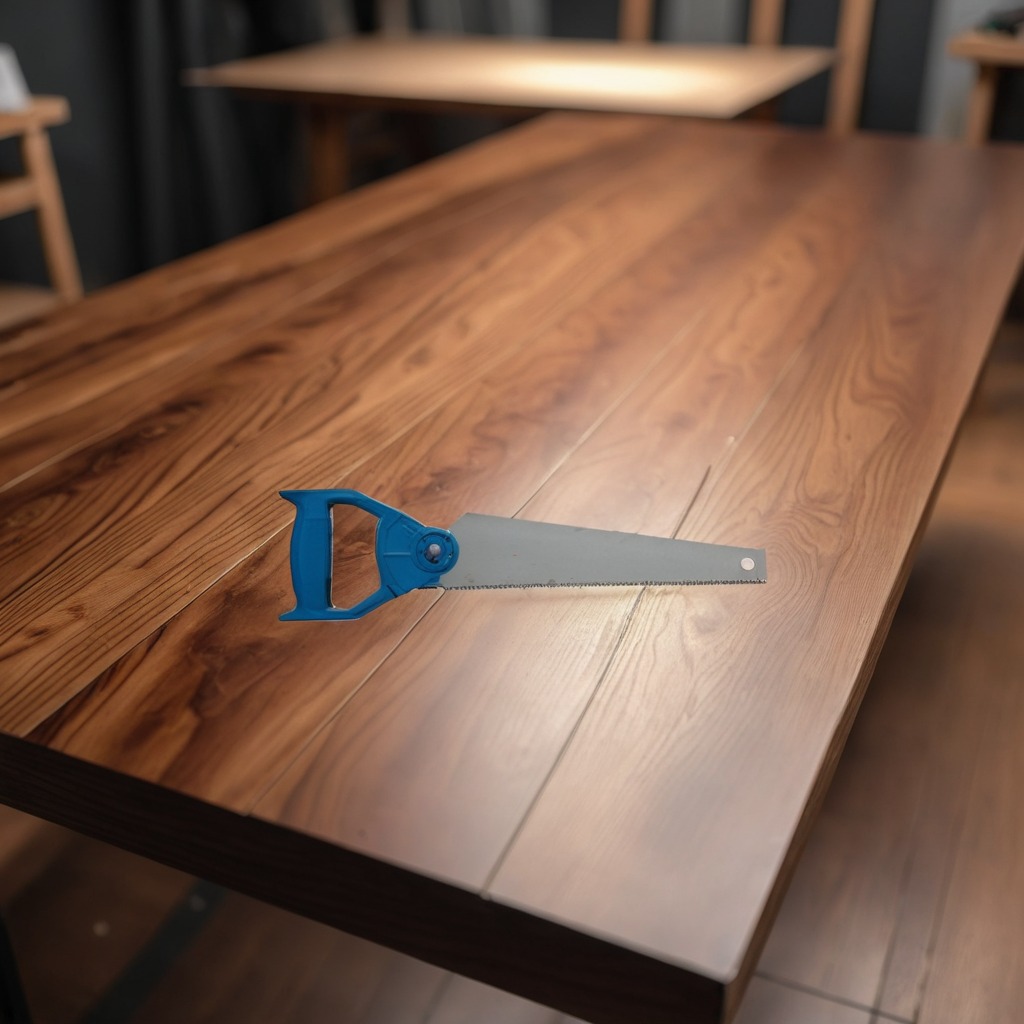
A handheld metal saw lies on a wooden table in a carpentry studio with rich wood textures side lighting.